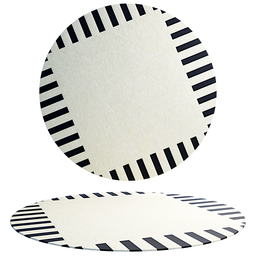
Label: decoration